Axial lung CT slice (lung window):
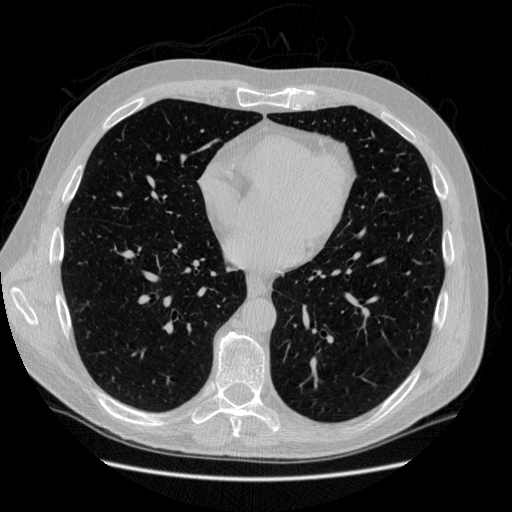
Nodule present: no